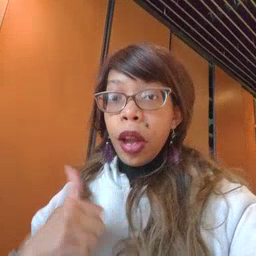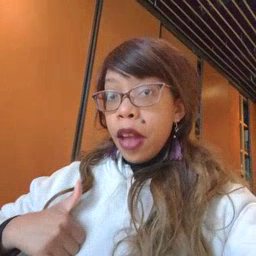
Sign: bath